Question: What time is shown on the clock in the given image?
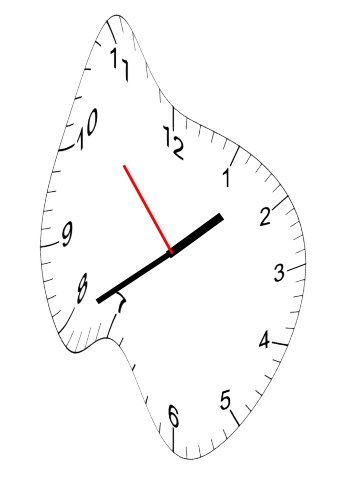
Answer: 01:39:53